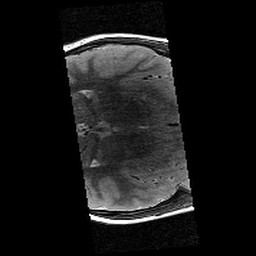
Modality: T2w
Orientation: axial
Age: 10
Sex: male
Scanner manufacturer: siemens
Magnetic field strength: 3 T
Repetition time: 9.23 s
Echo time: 0.067 s